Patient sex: M
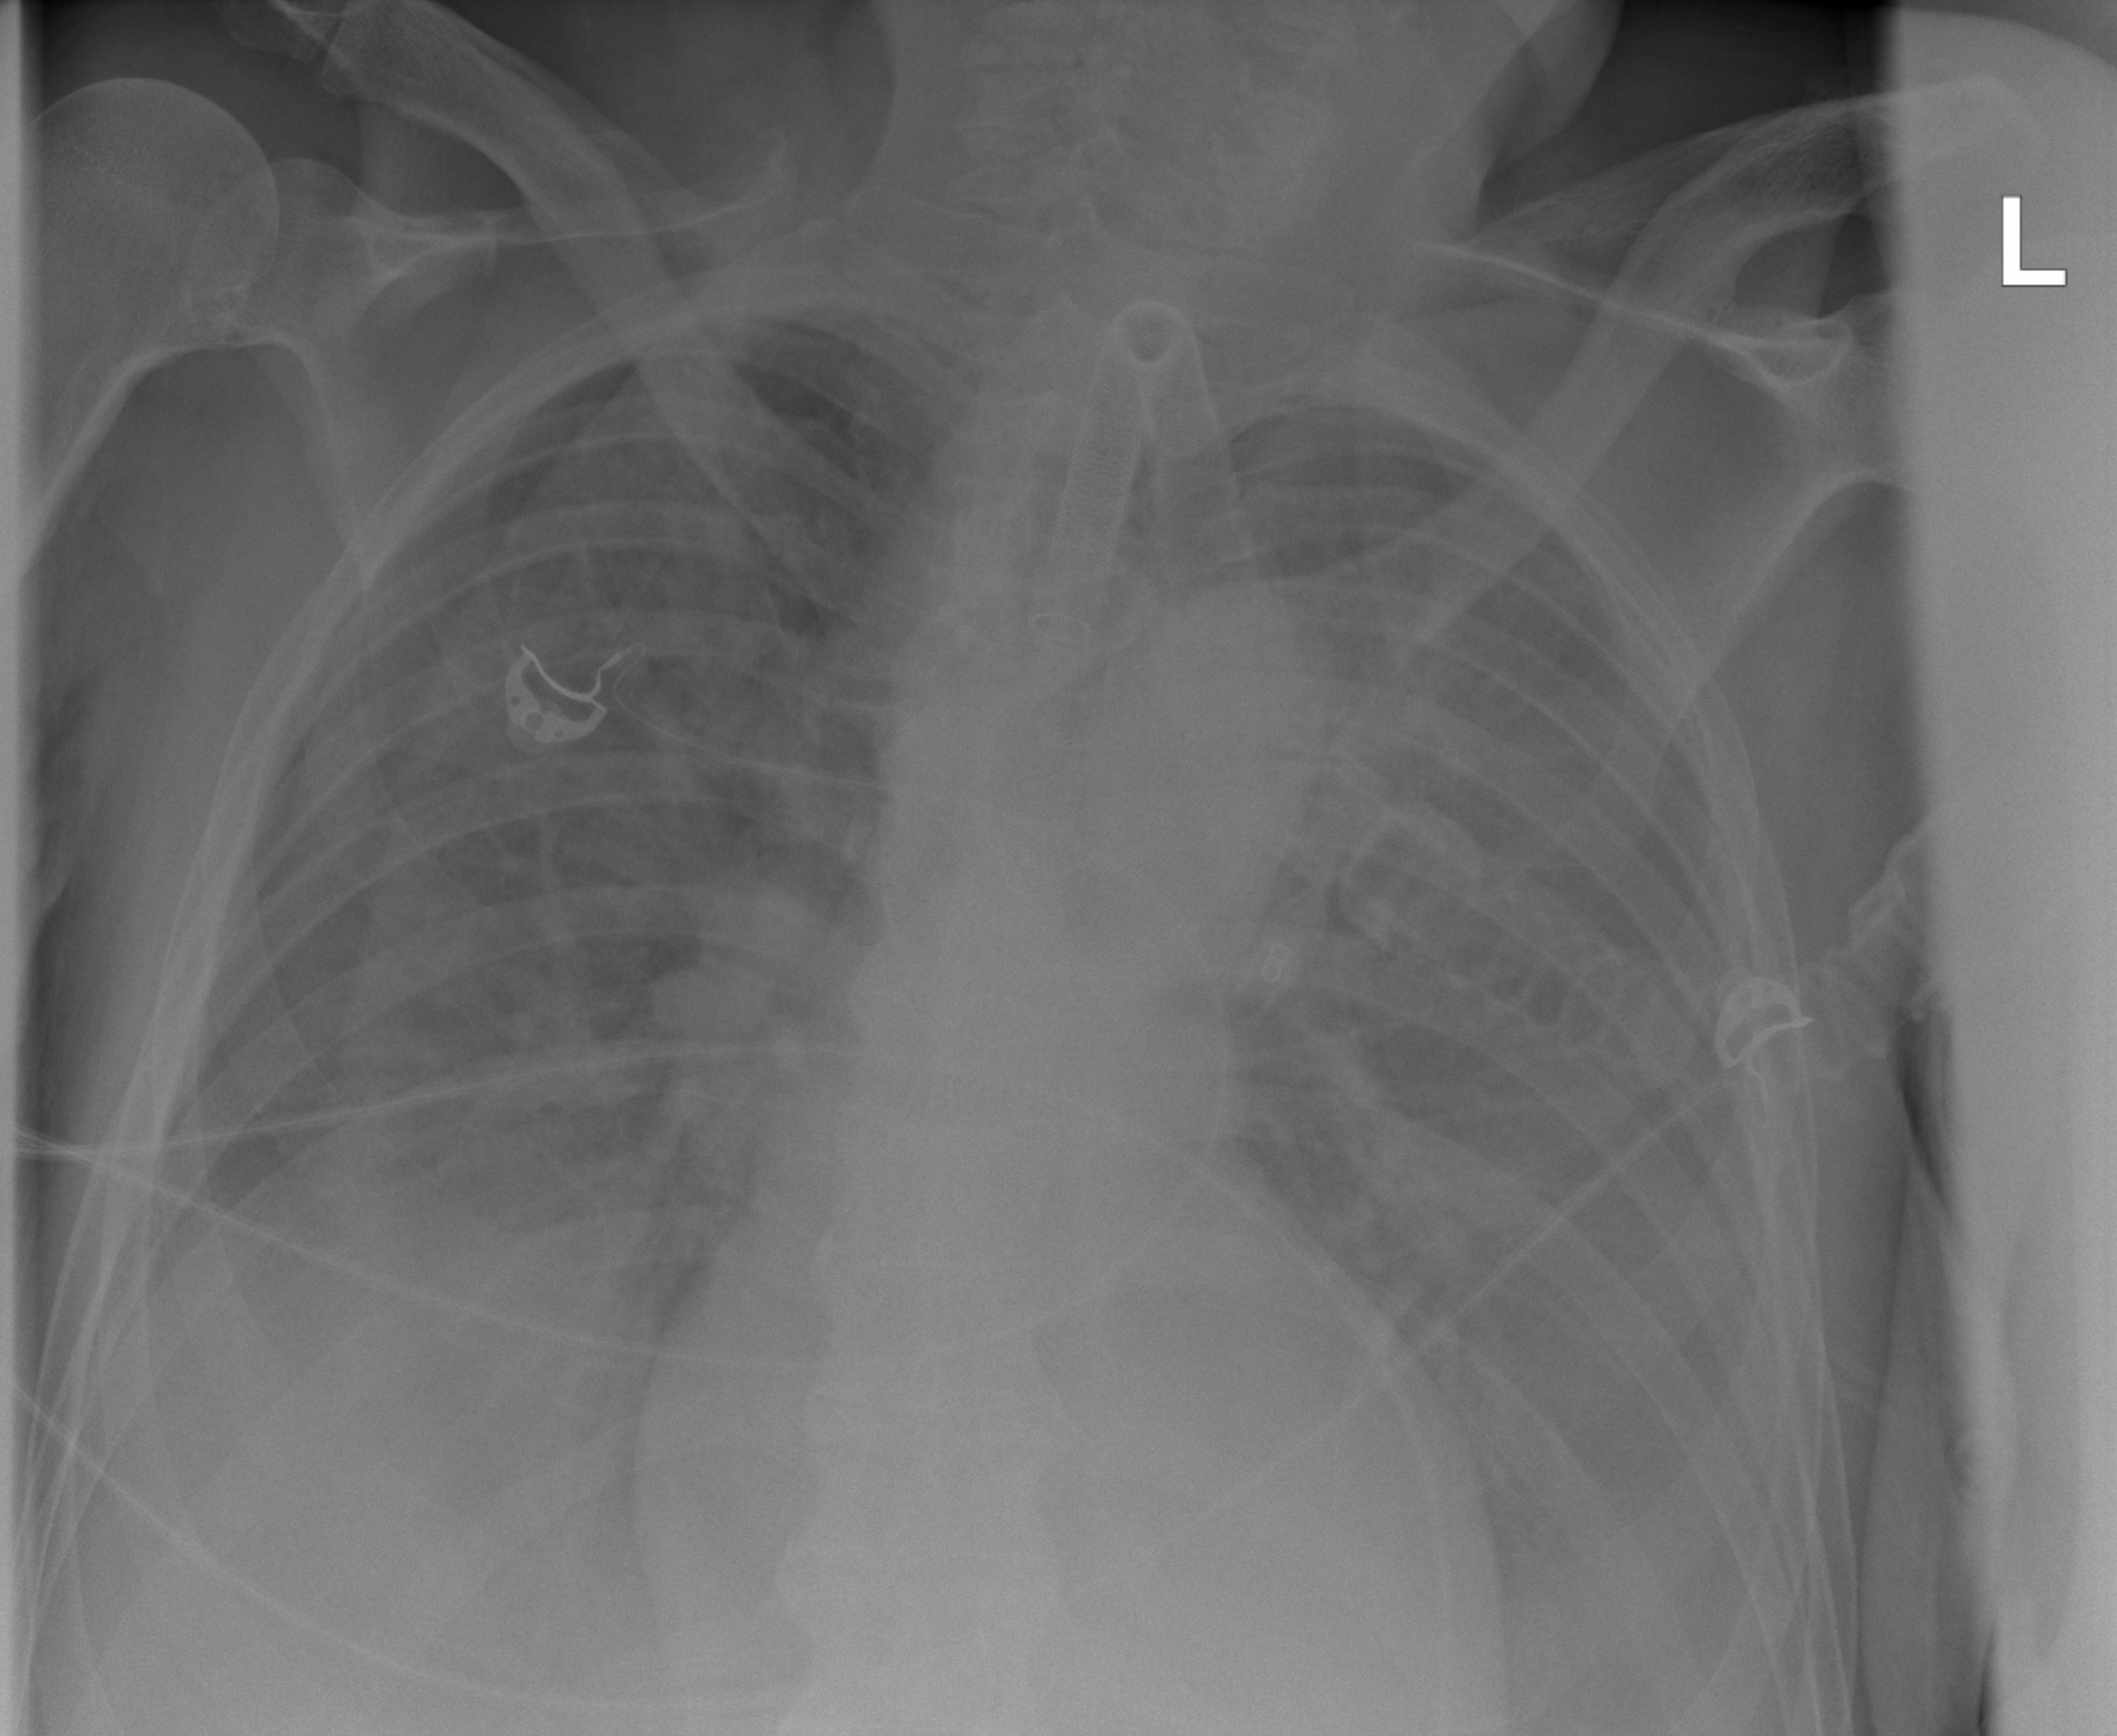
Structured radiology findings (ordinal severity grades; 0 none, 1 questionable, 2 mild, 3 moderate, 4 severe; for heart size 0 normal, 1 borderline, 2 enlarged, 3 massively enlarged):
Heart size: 1
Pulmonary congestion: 2
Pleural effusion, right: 2
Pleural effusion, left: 3
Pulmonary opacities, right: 1
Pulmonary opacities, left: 0
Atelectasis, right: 2
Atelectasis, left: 3